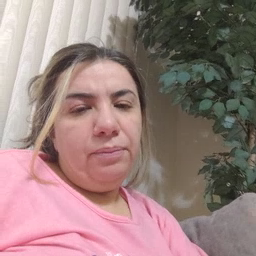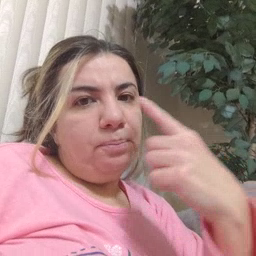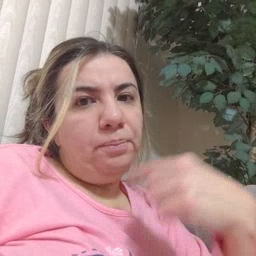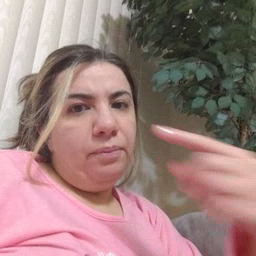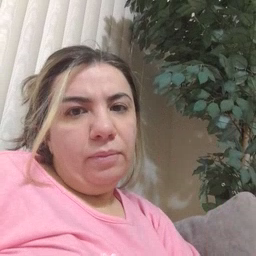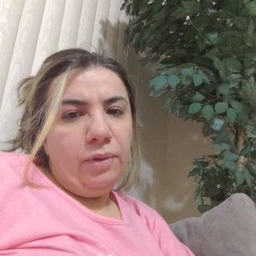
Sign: mouth